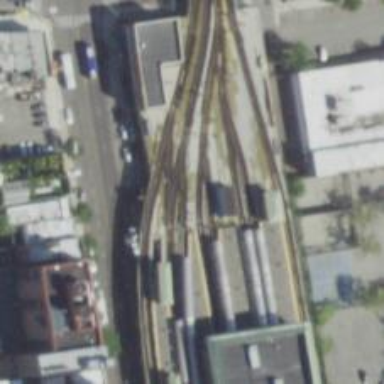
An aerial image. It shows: Bridge with electrified rails.